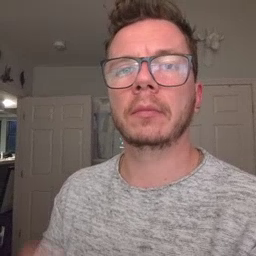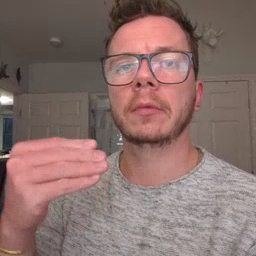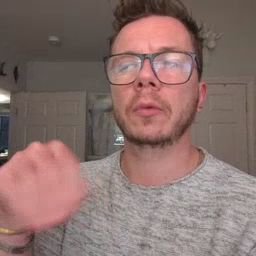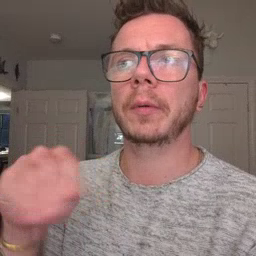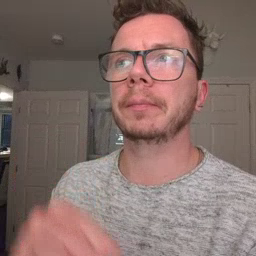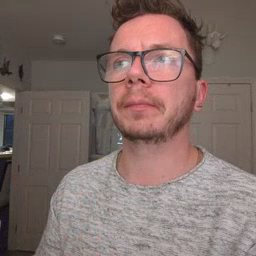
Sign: store